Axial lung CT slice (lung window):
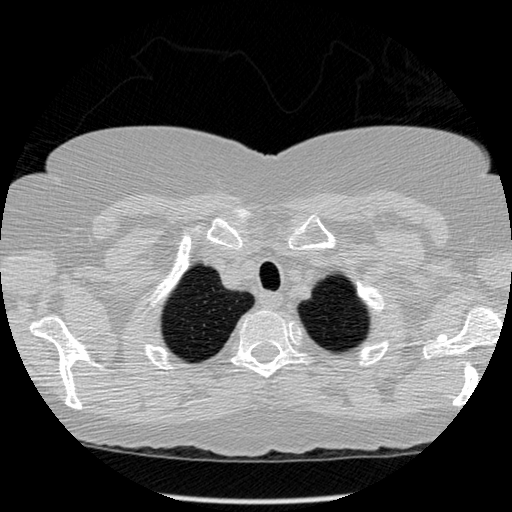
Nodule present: no